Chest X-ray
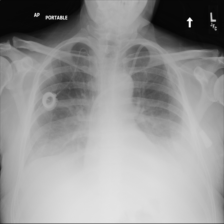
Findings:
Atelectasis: negative
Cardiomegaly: negative
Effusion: negative
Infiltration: negative
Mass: negative
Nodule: negative
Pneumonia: negative
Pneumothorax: negative
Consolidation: negative
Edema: negative
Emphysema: negative
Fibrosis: negative
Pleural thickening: negative
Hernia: negative